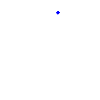
Particle: kaon